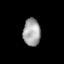
Tissue: lung
Cell type: T cells
Senescence score: 0.2221
Nuclear area (px): 471
Mean DAPI intensity: 162.117